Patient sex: M
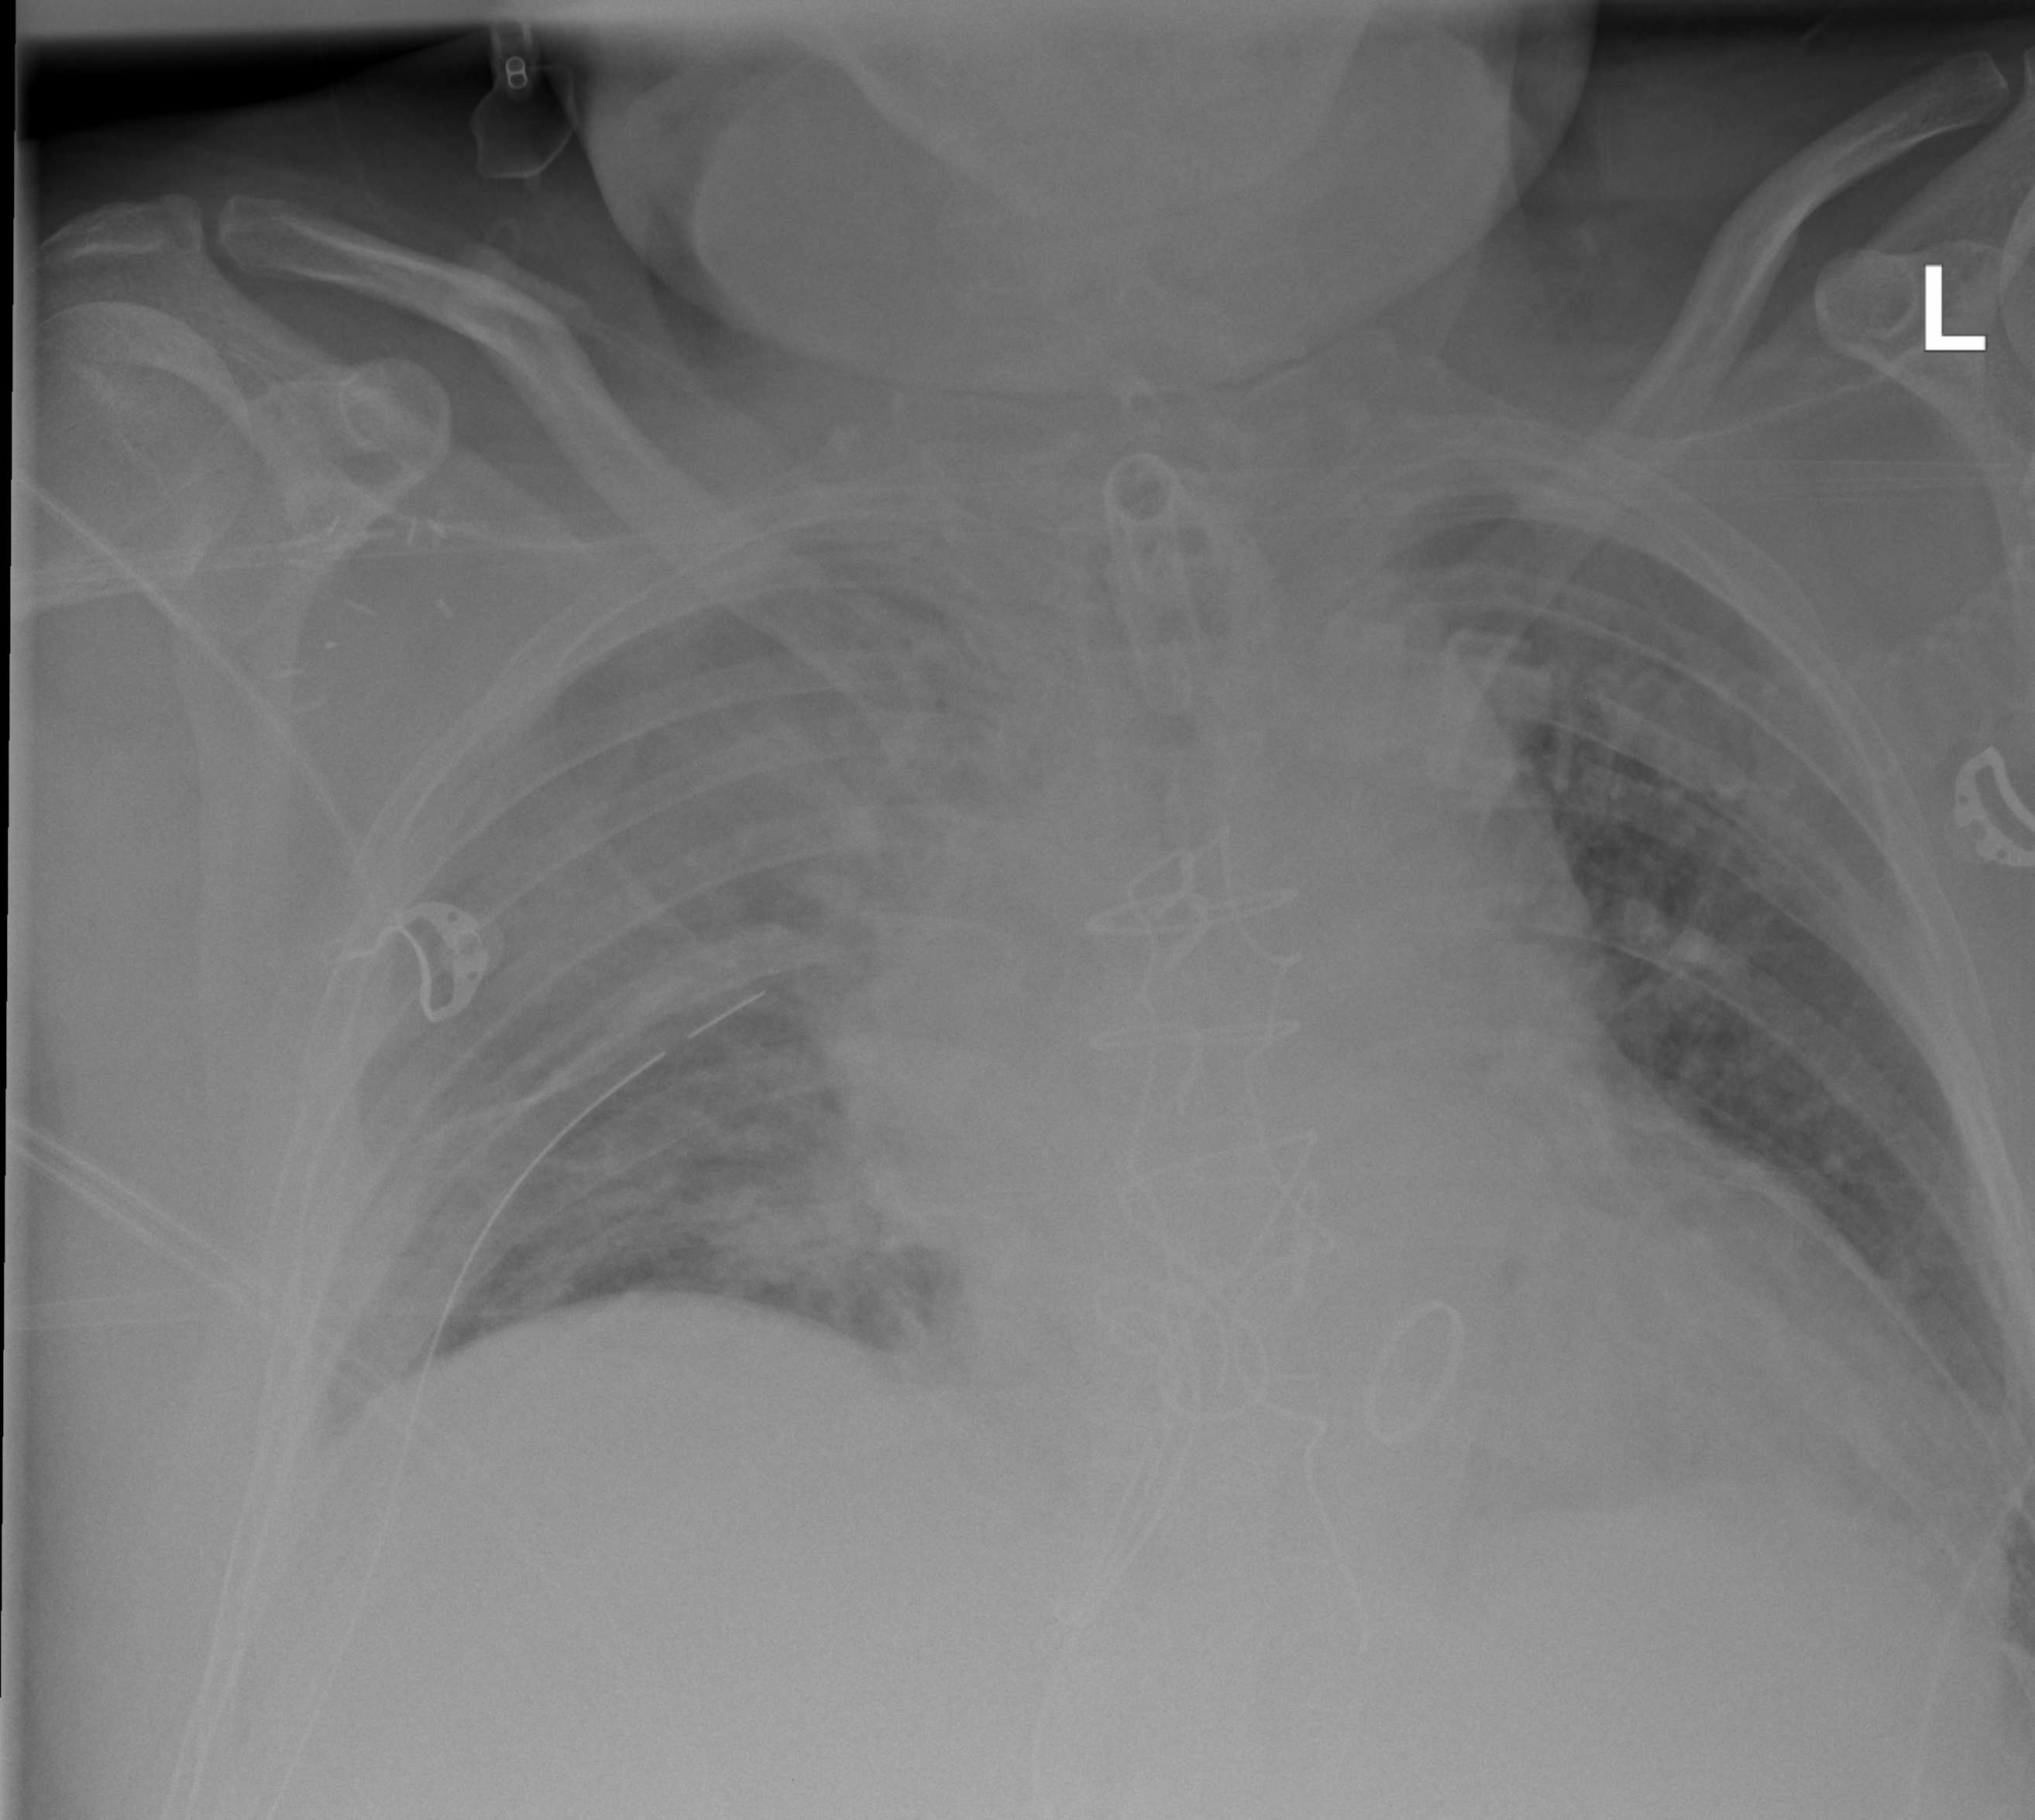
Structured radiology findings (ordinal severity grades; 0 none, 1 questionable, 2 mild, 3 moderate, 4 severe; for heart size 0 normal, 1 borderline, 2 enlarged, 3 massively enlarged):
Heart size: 2
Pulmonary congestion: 3
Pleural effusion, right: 3
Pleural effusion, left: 0
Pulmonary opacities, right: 2
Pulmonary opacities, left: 2
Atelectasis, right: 2
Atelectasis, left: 2